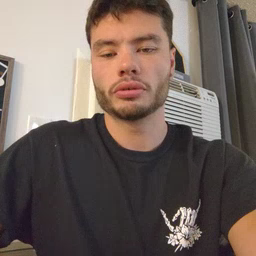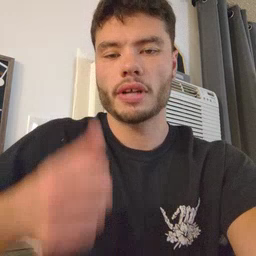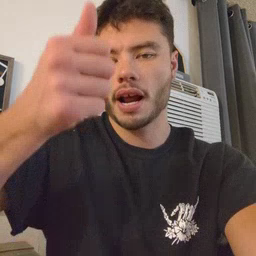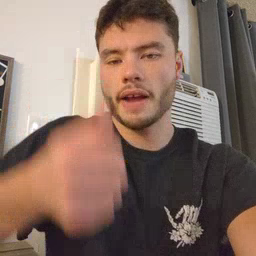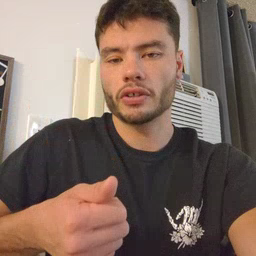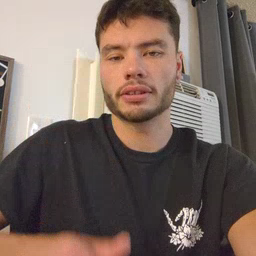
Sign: every